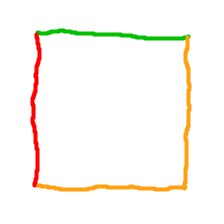
Shape: square